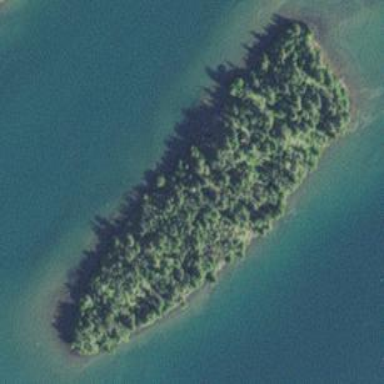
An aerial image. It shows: Islet surrounded by woodland.